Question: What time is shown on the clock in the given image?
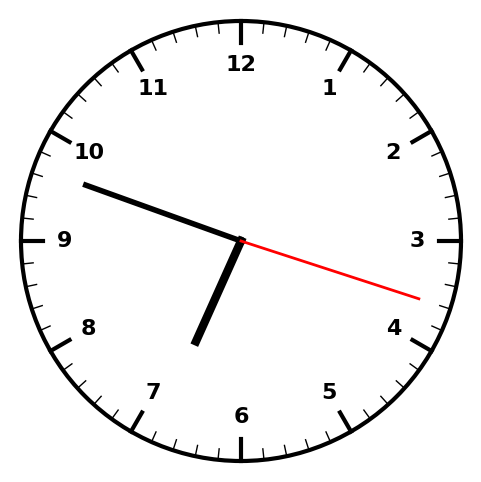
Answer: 06:48:18